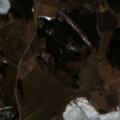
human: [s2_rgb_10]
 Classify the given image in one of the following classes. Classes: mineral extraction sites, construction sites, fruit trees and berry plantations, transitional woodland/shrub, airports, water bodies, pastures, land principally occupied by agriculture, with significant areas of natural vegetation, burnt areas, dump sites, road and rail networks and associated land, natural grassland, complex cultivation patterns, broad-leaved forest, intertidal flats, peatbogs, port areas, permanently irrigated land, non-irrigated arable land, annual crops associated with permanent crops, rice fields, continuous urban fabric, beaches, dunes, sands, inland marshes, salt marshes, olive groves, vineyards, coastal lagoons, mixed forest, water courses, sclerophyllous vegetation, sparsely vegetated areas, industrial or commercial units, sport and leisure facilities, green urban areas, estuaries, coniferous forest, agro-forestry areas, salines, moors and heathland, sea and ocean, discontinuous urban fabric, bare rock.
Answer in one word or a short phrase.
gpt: non-irrigated arable land, pastures, land principally occupied by agriculture, with significant areas of natural vegetation, broad-leaved forest, coniferous forest, mixed forest, water bodies